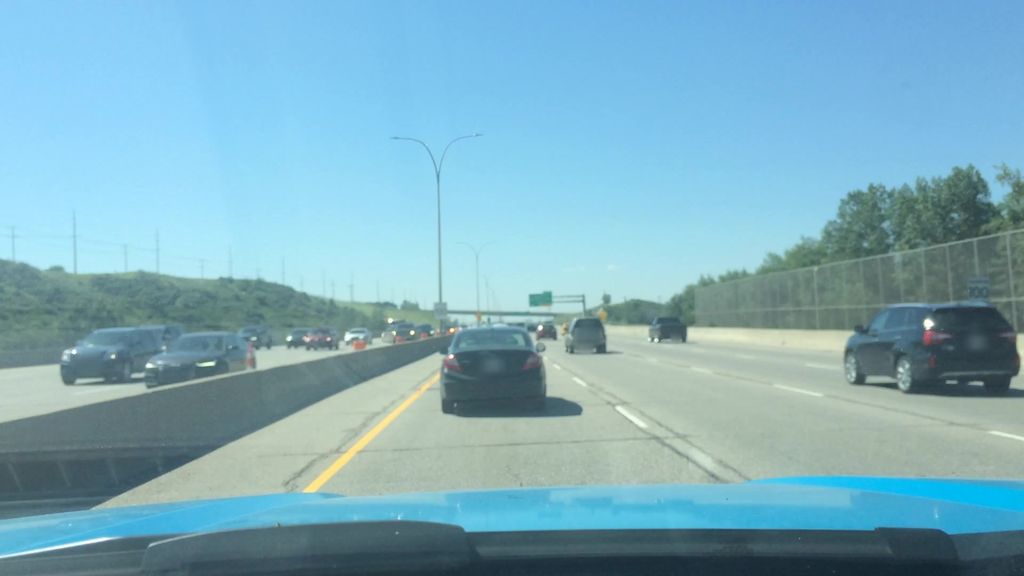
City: calgary